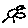
Label: bird